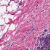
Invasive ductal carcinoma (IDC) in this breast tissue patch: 0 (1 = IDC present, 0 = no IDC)